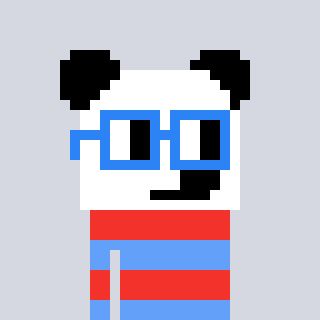
a pixel art character with square blue glasses, a panda-shaped head and a blue-colored body on a cool background